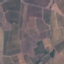
Land use / land cover: PermanentCrop